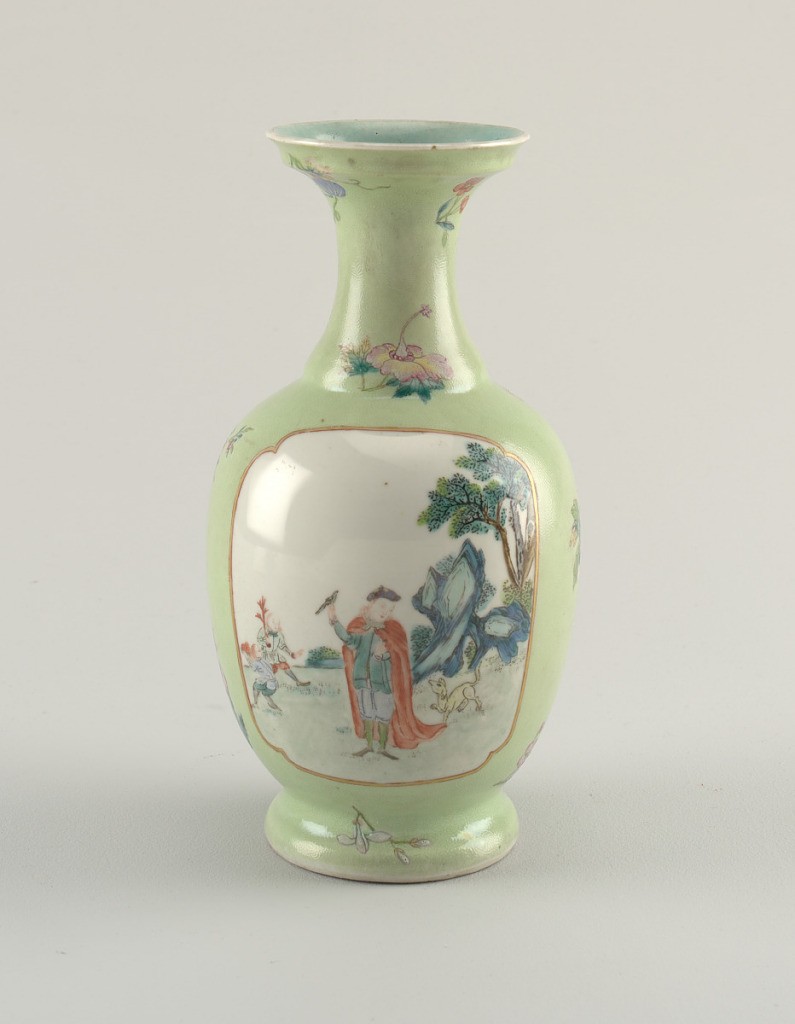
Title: Vase
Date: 1736–95
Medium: Glazed porcelain
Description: A pale green porcelain vase depicting an outdoor scene including two walking figures.